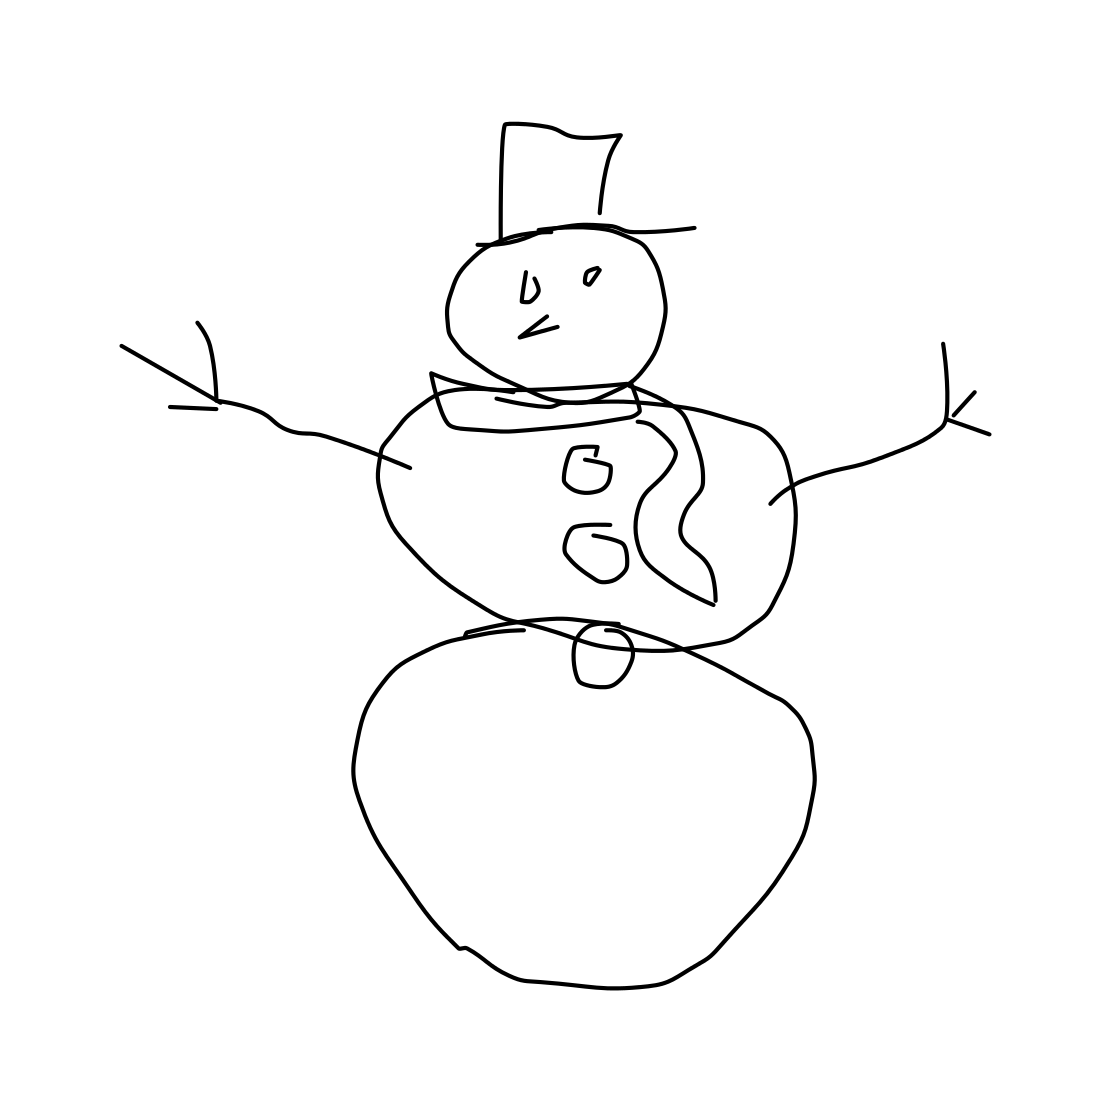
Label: snowman